Question: I am trying to run the Python OpenCV library on my computer. I installed Python 3.11 from the website. However, all methods found on other forums result in syntax errors when I try to install the library.
I tried running 'pip install opencv-python' at the IDLE prompt.
I expected it installed OpenCV and 'pip' to be included with every Python downloads. However, when I ran that command, I got a syntax error.
>
This implies 'pip' may not be working. I tried bootlegging it, and manually installing 'pip' as per guides on Stack Overflow, but they do not work. I am not sure what I am doing wrong, but it feels like it should not be this difficult to install a library.
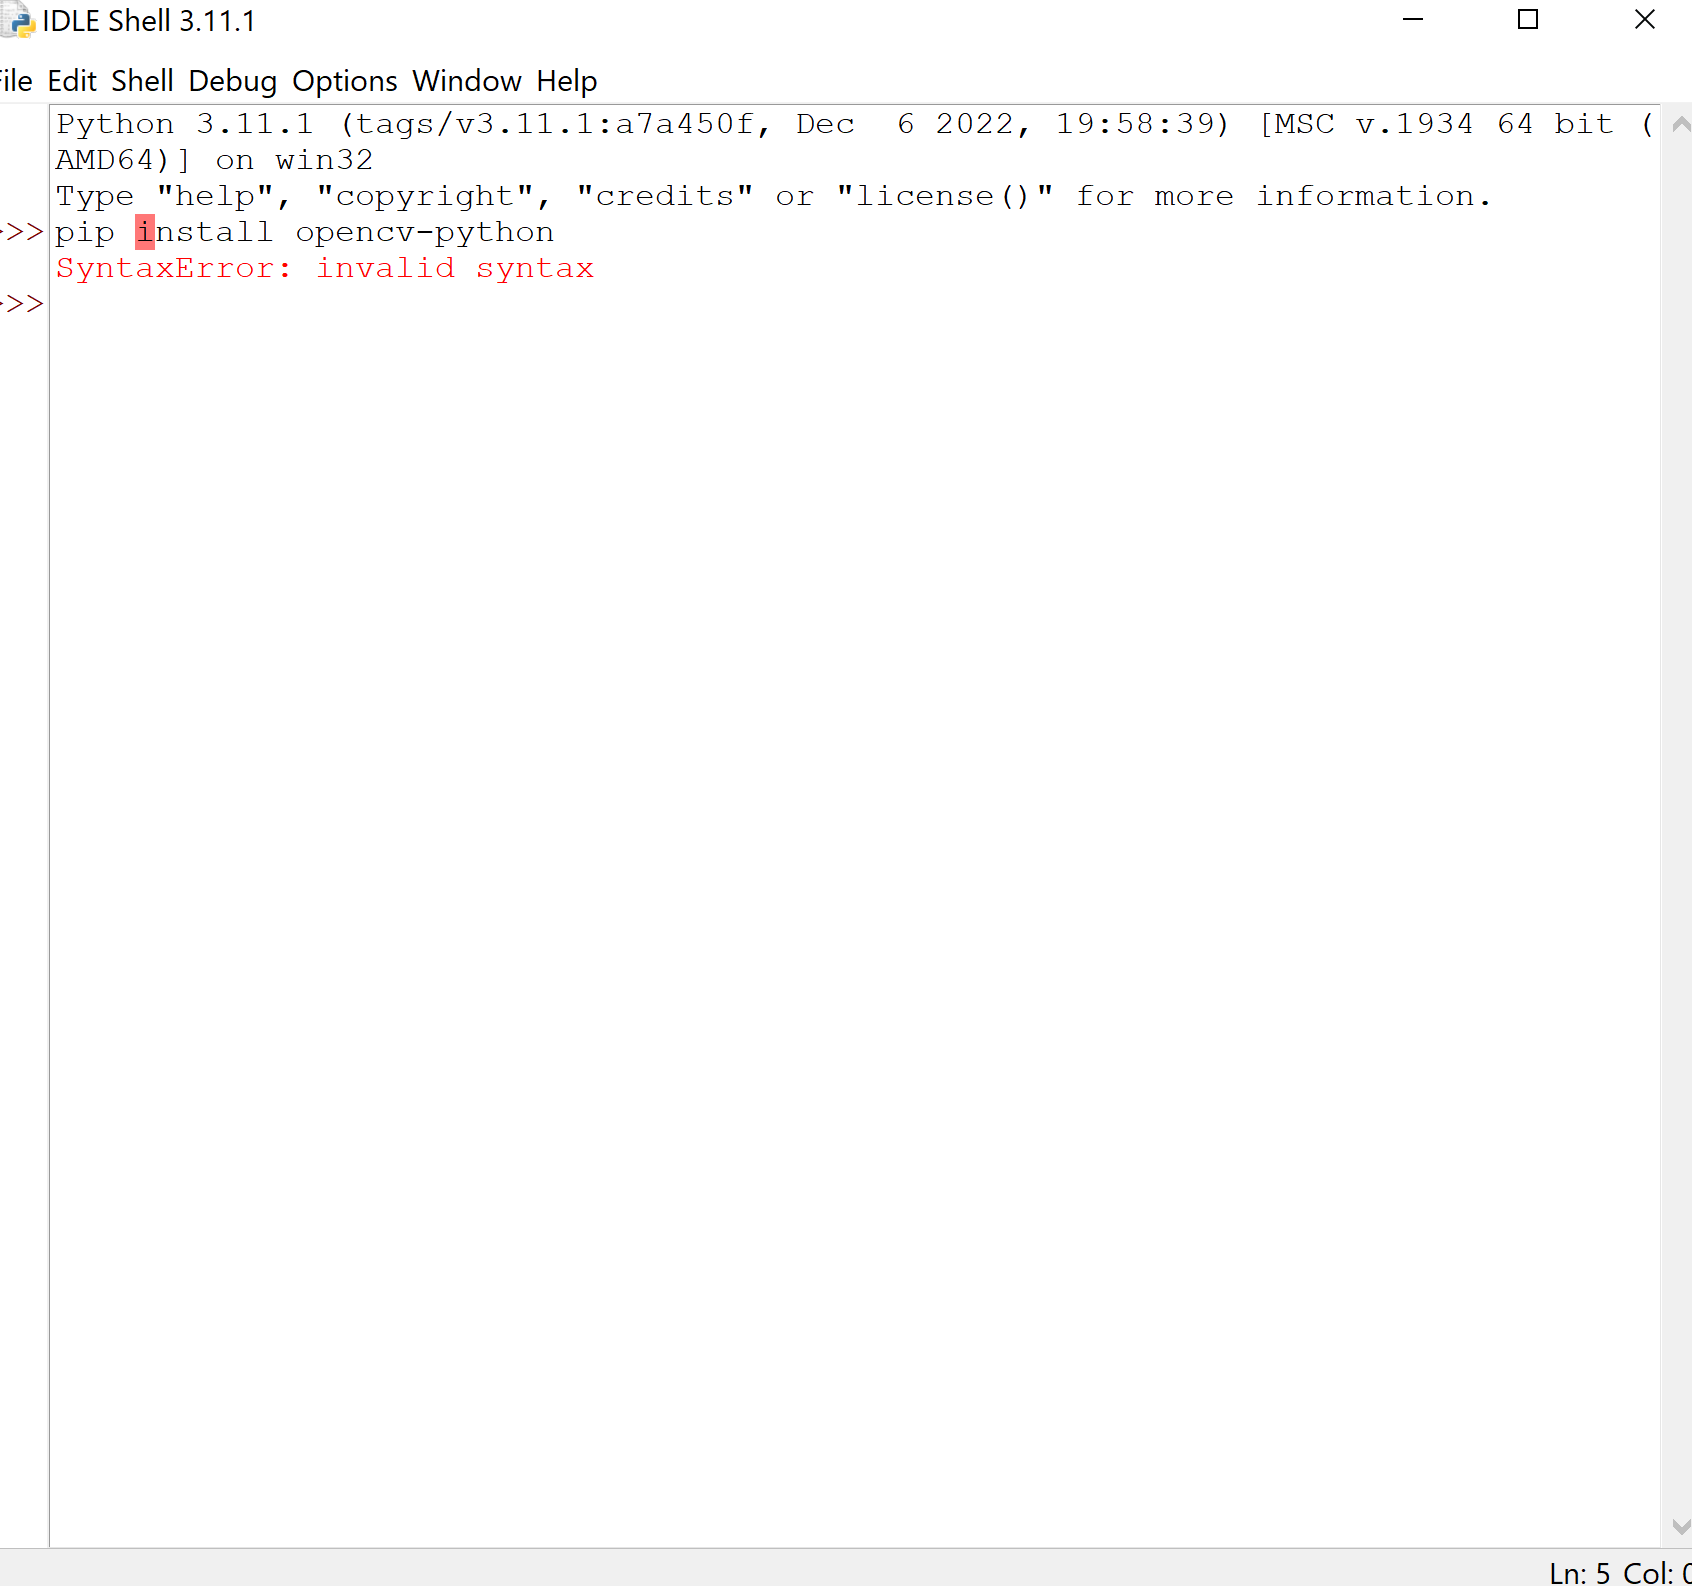
Answer: You should type 'pip install opencv-python' in a terminal/shell window.
You are trying to run it inside IDLE, which accepts Python code, not Shell commands.